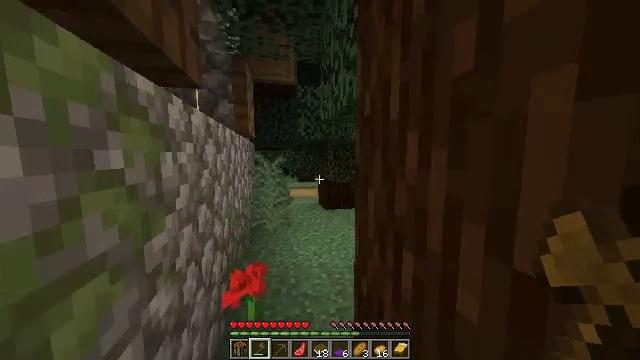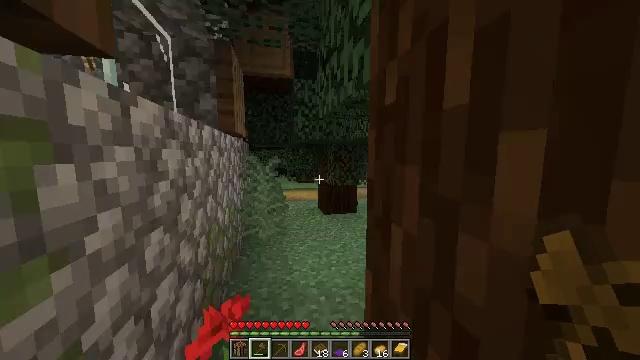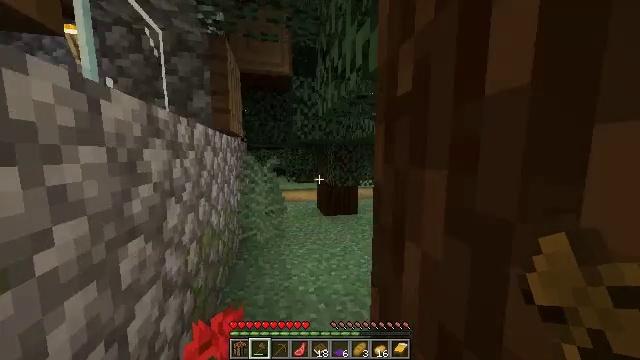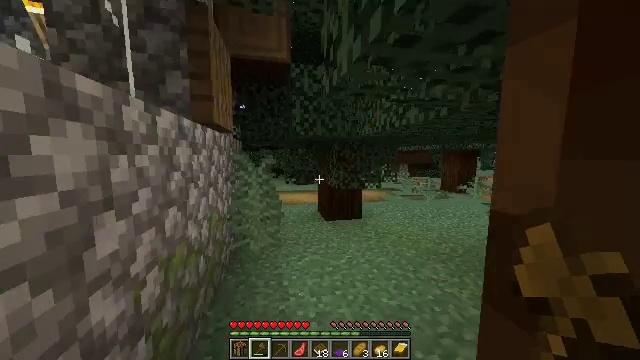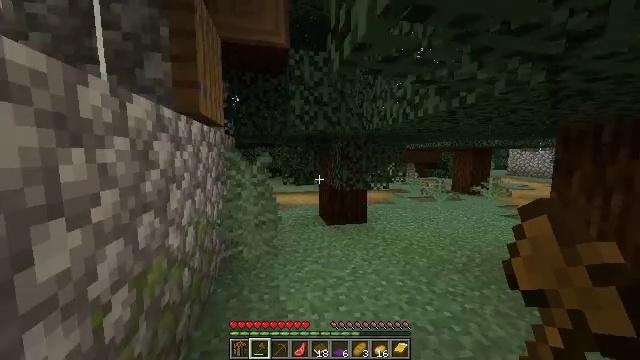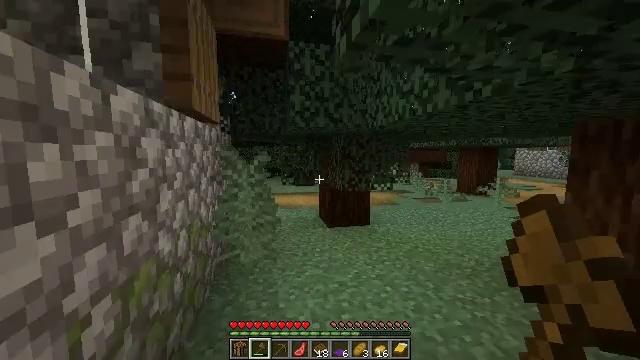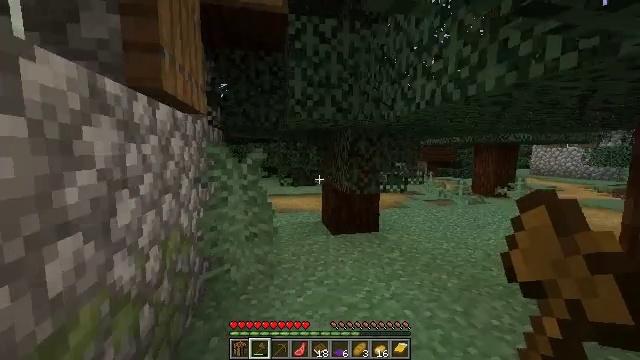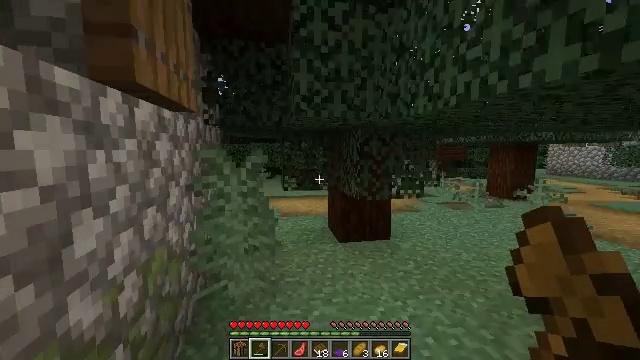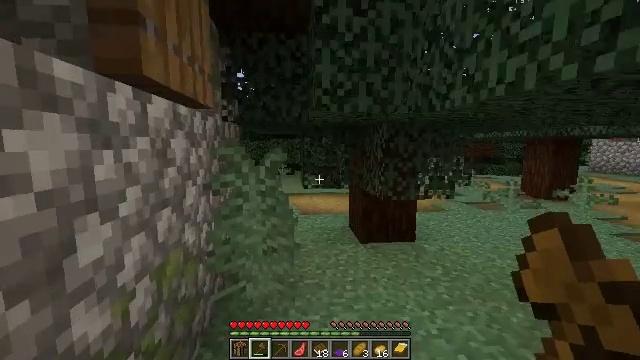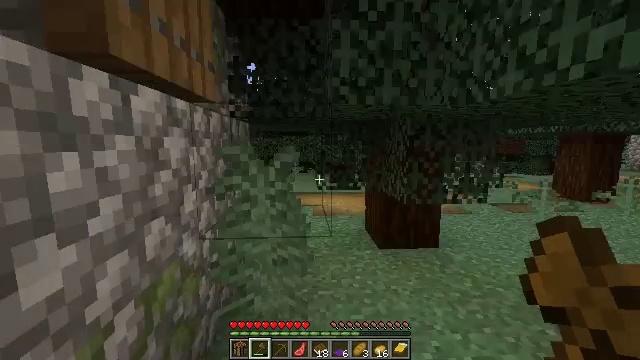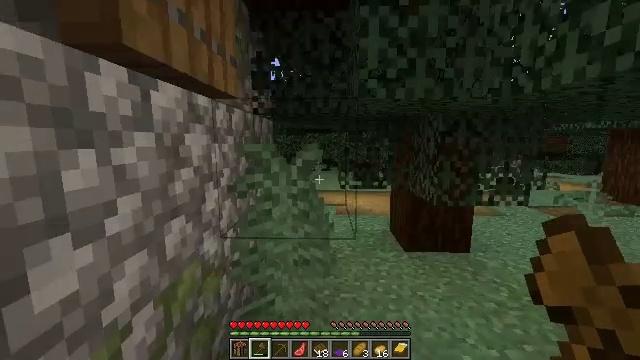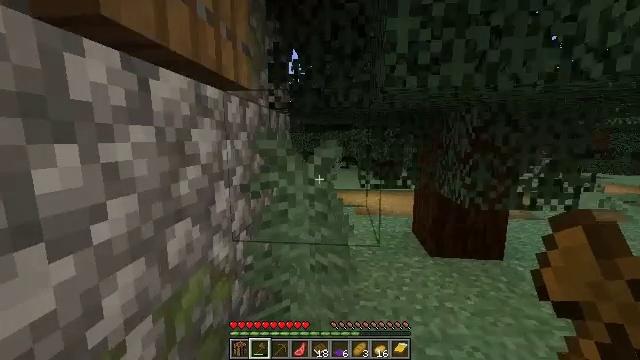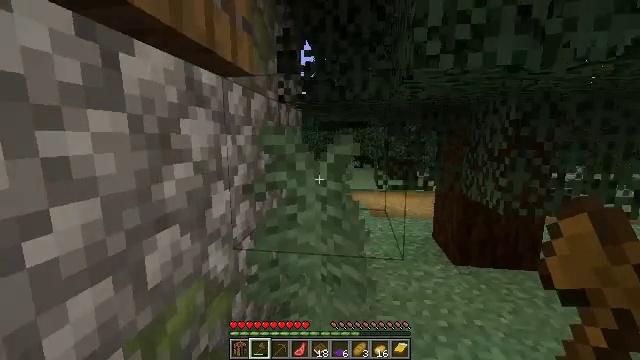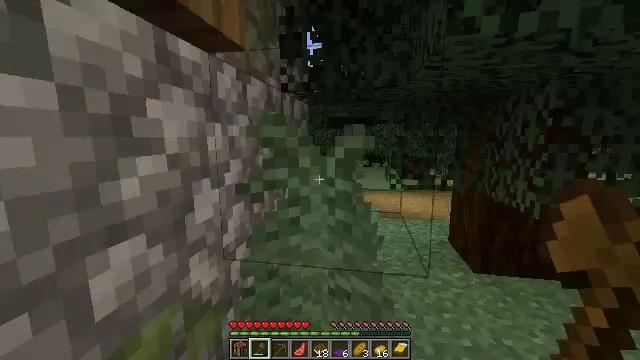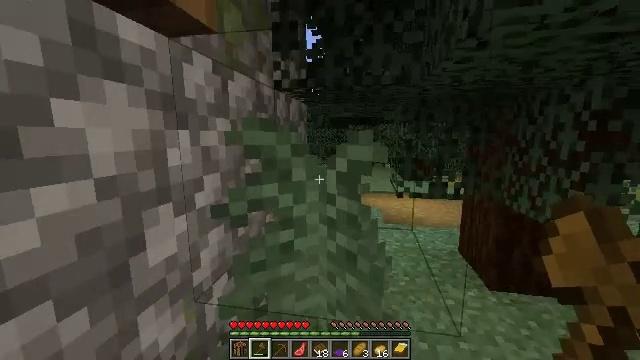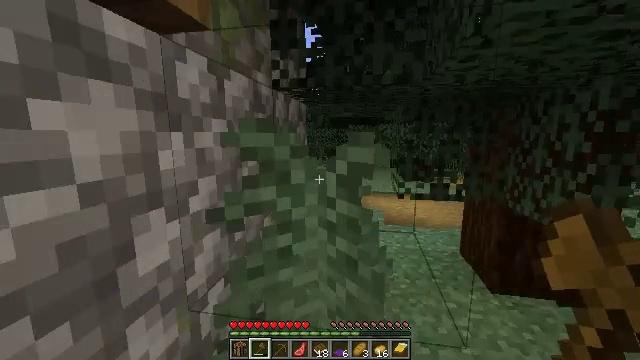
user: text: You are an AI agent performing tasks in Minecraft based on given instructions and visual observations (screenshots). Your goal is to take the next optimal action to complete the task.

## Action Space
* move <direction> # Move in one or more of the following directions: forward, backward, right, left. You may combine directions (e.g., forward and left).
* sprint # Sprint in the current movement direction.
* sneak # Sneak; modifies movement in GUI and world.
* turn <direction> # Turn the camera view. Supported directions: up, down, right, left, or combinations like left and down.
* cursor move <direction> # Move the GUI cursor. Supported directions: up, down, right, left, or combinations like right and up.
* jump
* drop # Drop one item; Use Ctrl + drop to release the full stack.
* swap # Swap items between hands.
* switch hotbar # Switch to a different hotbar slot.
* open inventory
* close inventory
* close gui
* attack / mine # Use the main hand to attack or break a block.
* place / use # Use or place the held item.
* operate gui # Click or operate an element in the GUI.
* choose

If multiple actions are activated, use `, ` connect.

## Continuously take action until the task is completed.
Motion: motion action
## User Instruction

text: Mine the smoker to break it.
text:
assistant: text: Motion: move forward
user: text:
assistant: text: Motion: move forward
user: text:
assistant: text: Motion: move forward
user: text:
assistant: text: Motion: move forward
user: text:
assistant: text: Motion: move forward
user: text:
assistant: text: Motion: move forward
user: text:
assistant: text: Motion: move forward, turn left
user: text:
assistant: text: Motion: move forward, turn left
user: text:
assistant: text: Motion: move forward, turn left
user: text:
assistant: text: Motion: move forward, turn left
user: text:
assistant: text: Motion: move forward, turn left
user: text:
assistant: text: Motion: move forward, turn left
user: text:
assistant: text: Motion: move forward, turn left
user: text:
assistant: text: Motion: move forward
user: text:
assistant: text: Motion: move forward
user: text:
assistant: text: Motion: move forward
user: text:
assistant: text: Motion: move forward
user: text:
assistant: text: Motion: move forward
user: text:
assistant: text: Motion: move forward
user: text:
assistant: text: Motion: move forward
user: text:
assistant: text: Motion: move forward
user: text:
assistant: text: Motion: move forward
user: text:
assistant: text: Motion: move forward
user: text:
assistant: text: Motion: move forward
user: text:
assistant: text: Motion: move forward
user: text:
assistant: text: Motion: move forward
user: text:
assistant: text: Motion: move forward
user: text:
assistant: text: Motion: move forward
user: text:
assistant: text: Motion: move forward
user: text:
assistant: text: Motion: move forward and move right, turn left